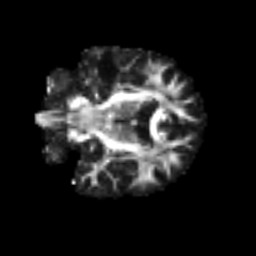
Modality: FA
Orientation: coronal
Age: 55
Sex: male
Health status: ill
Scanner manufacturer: siemens
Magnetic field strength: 3 T
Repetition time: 8.7 s
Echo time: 0.11 s